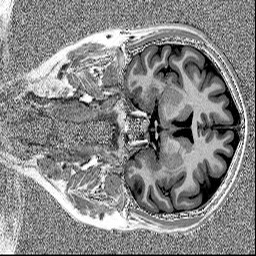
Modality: MP2RAGE
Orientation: coronal
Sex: female